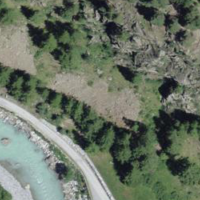
EUNIS habitat code: 48
Species observed at this site:
Woodsia ilvensis